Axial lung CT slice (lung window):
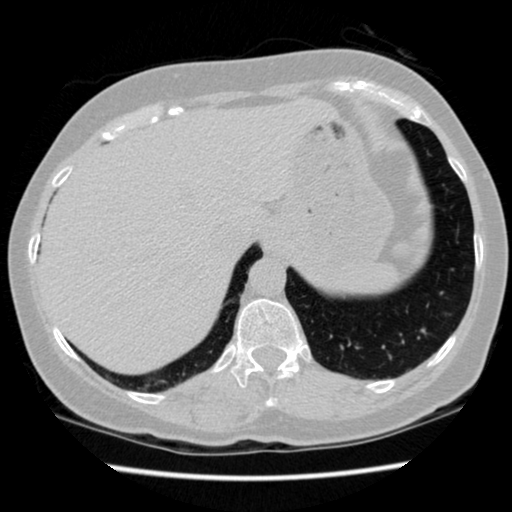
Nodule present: no